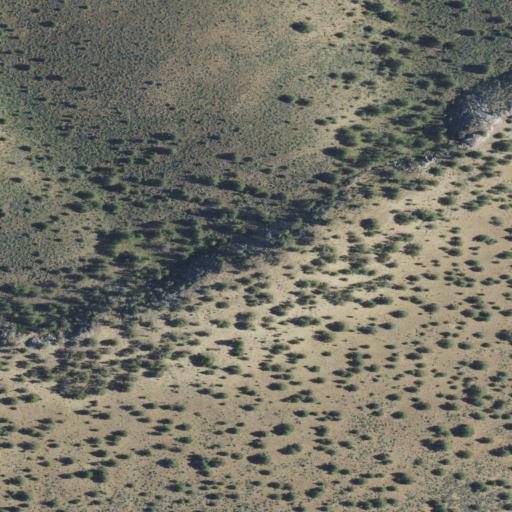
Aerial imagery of mountain in Oregon named Three Buttes containing shrub and evergreen forest